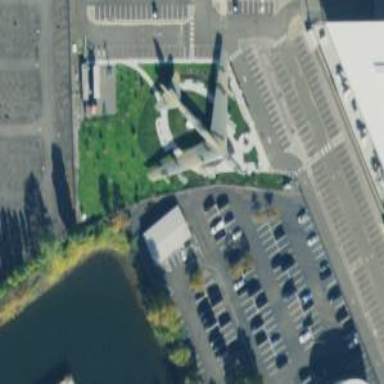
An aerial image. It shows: Historic memorial.